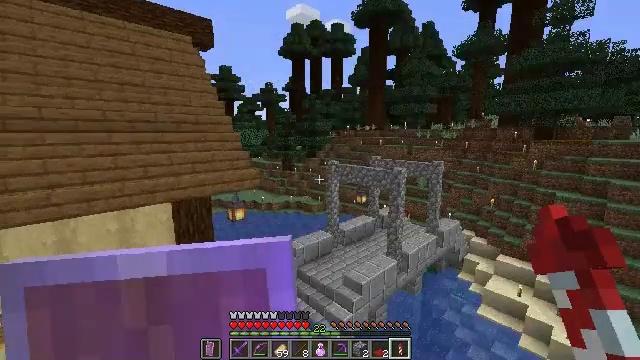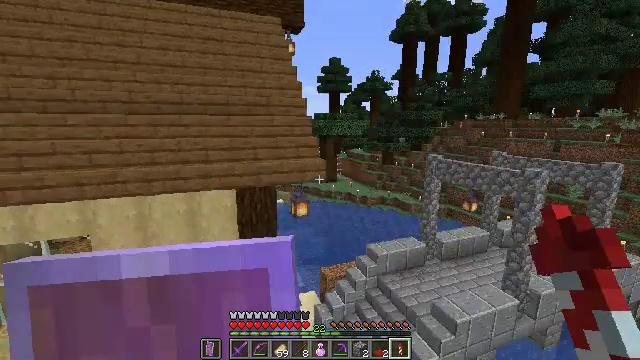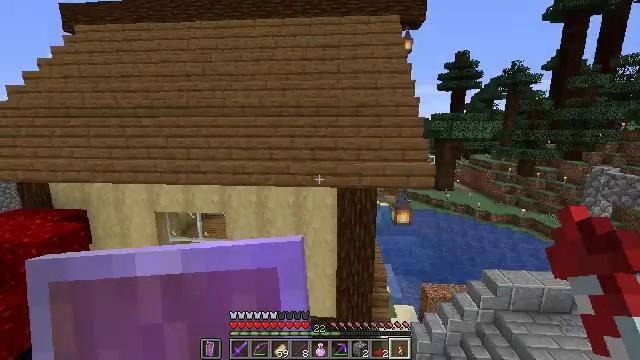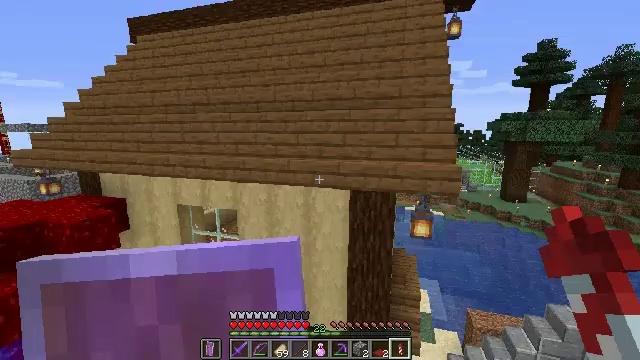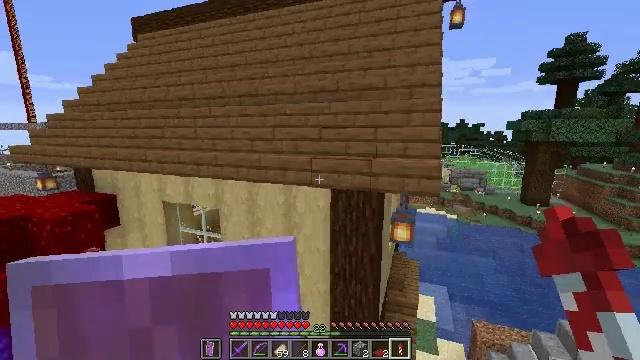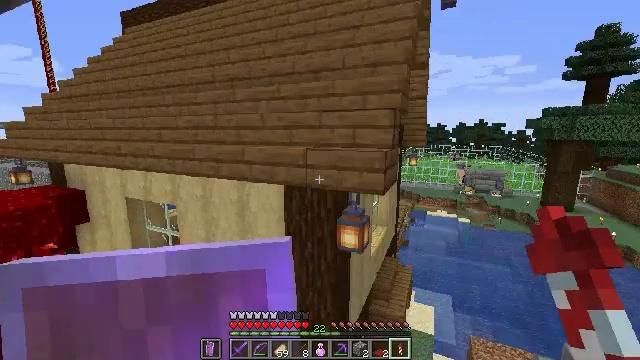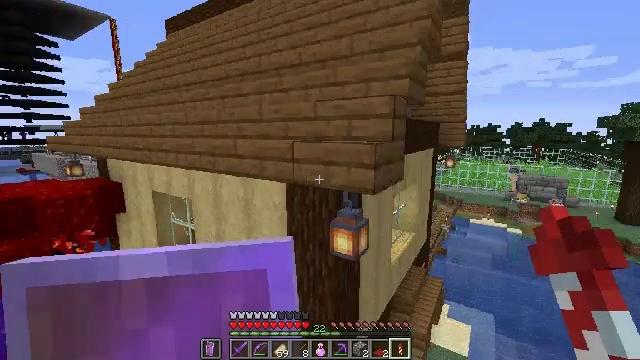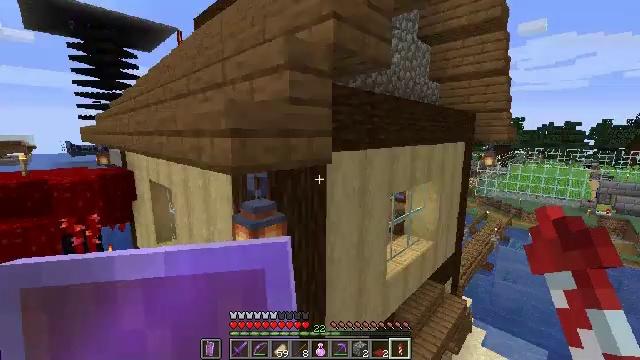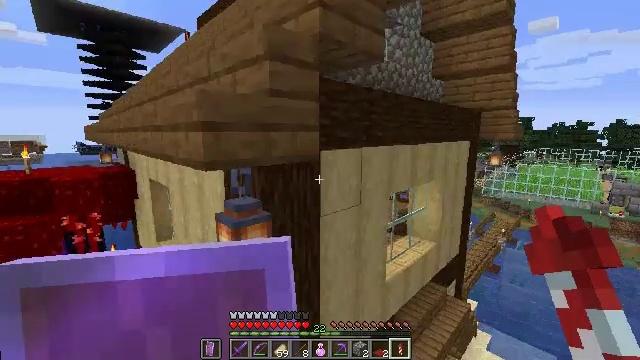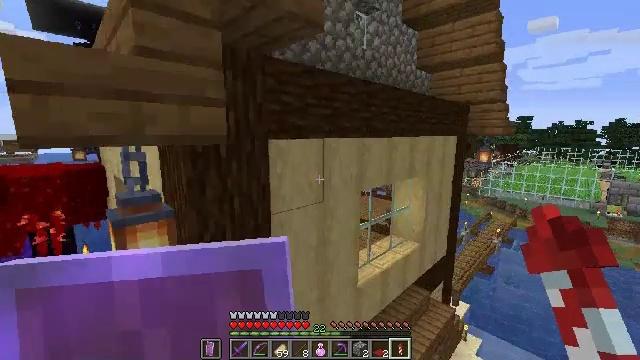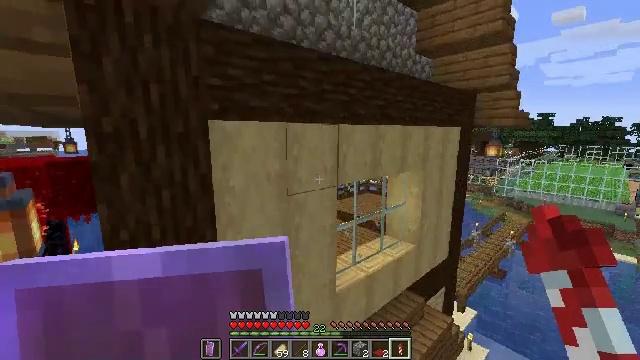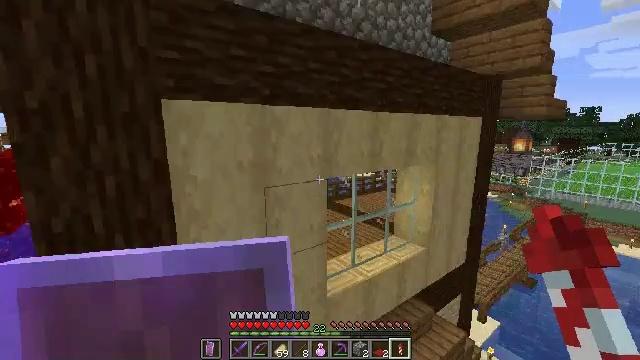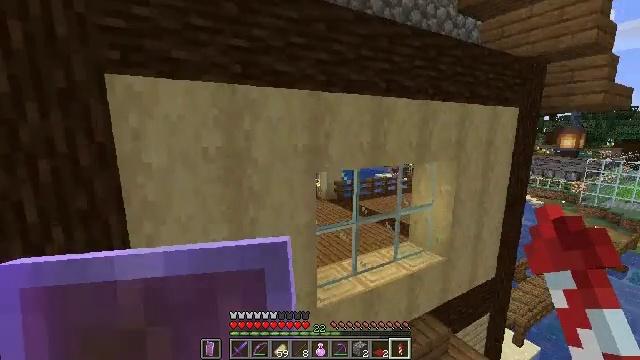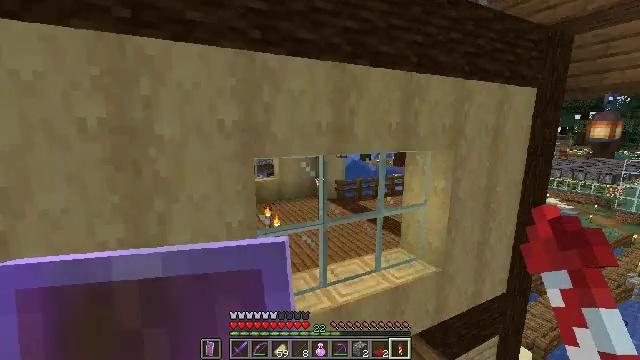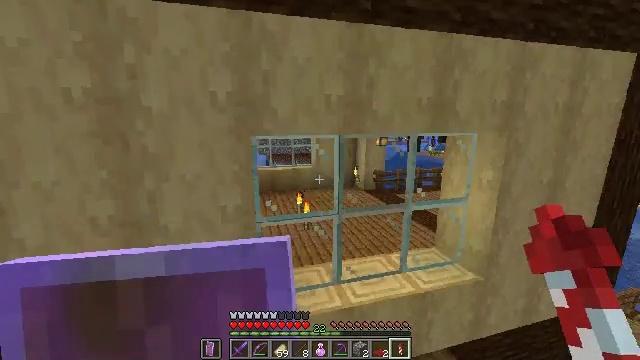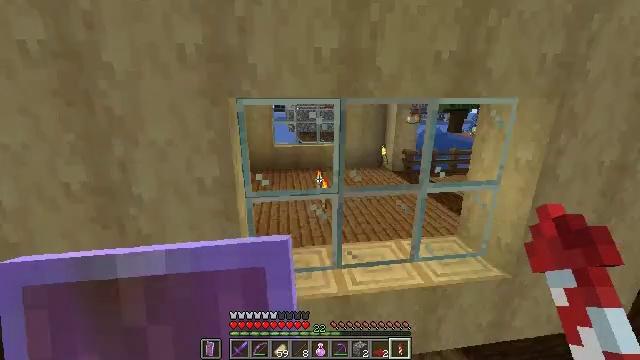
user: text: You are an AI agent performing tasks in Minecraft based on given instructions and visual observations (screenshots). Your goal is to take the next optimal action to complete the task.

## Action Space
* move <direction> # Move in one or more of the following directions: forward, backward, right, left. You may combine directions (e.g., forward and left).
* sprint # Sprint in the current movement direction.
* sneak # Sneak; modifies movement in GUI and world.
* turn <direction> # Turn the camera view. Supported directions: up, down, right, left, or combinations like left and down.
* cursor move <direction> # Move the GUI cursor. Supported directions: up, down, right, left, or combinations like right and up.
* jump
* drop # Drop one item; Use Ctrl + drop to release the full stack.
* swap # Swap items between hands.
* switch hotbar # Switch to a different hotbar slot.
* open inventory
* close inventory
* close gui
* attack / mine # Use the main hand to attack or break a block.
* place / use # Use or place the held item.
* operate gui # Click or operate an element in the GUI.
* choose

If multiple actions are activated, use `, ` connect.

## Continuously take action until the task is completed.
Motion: motion action
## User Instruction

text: Punch the spruce leaves to get saplings.
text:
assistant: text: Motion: turn left and down
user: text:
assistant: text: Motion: turn left
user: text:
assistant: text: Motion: turn left
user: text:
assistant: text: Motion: turn left
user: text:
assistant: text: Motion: turn left
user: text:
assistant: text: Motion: turn left
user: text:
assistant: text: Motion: turn left
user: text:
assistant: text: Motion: turn left
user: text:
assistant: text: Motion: no_op
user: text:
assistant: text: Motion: turn left
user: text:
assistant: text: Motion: turn left
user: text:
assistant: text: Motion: turn left
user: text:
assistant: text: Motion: turn left
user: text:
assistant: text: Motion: turn left and down
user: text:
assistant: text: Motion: turn left and down
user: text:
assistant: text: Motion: turn left and down
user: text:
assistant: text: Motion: turn left and down
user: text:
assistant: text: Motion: turn left and down
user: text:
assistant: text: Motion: turn left and down
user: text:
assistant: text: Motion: turn left and down
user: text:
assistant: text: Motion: turn left
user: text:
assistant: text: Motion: no_op
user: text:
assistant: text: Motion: no_op
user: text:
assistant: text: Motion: no_op
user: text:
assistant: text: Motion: no_op
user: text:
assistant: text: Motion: no_op
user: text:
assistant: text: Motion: no_op
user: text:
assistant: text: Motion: no_op
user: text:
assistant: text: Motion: no_op
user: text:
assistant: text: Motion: no_op